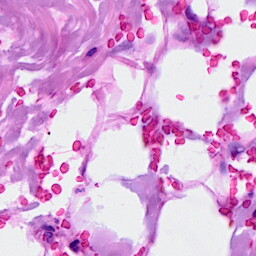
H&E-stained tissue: Breast